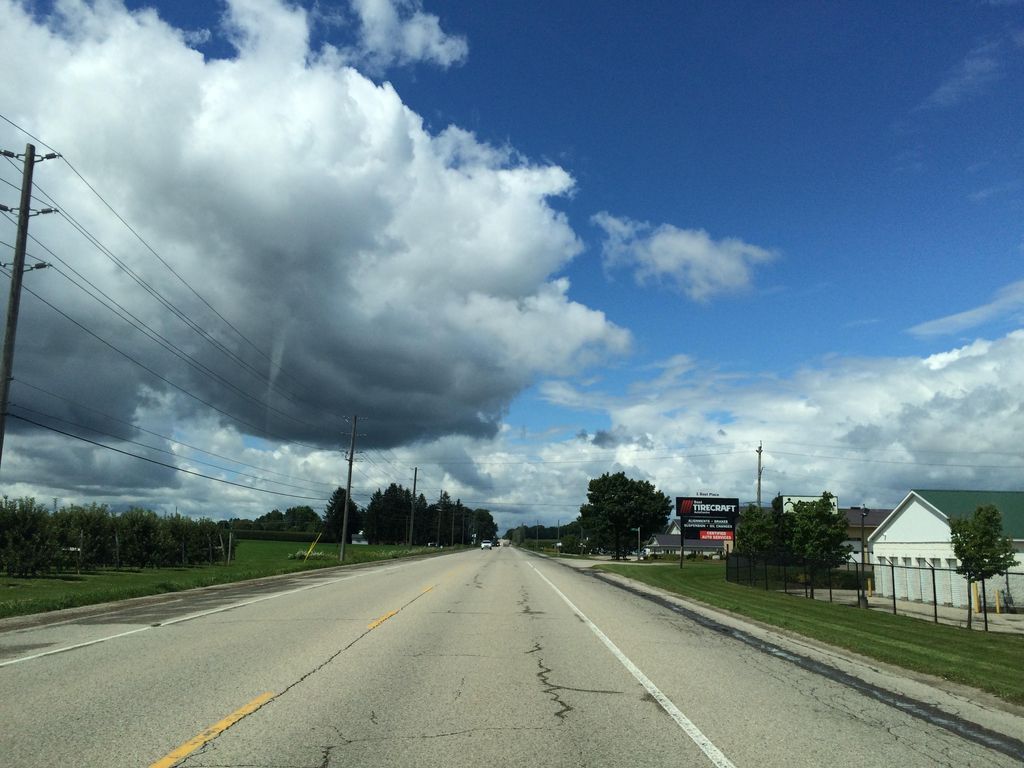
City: kitchener-waterloo